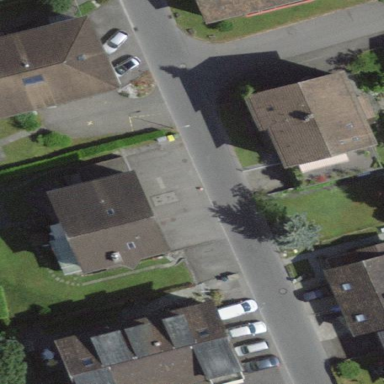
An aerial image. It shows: Street side parking area.